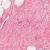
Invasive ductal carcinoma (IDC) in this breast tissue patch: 0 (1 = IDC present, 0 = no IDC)